Question: I am trying to make a basic button box with an arrow at the top of it...
<URL> --this is what it comes out to.. i can't make it align at the top in the middle of the bottom.
## HTML Code
'''
<a href="" class="button test">Read More</a>
'''
## CSS Code
'''
.button {
font-size: 15px;
color: white;
text-align: center;
padding:10px 30px 10px 30px;
margin:0 auto;
background: #2ecc71;
}
.test:before {
content:'';
position: absolute;
width: 0;
height: 0;
border-bottom: 20px solid #3498db;
border-right:50px solid transparent;
border-left:50px solid transparent;
}
'''

I'd like it to look like the pic
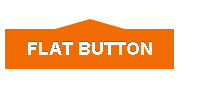
Answer: In order to achieve the specific behaviour you're after you need to change your HTML as well as your CSS- otherwise centrally justifying a pseudo element correctly will elude you.. Change the elements in the example as required (e.g. the top level 'div' can be changed to 'a.button.test')
# REVISED FIDDLE
HTML
'''
<div>
<div></div>
<div>text goes here</div>
</div>
'''
CSS
'''
div {
display:inline-block;
text-align:center;
}
div div:first-child {
display:block;
width: 0;
height: 0;
border-bottom: 10px solid darkorange;
border-right:30px solid transparent;
border-left:30px solid transparent;
margin: 0 auto;
}
div div:last-child{
display:block;
font-size: 15px;
color: white;
text-align: center;
padding:10px 30px 10px 30px;
margin:0 auto;
background: darkorange;
position:relative;
text-transform:uppercase;
}
'''